Field crop: maize
Growth stage: 1
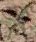
Species: atriplex